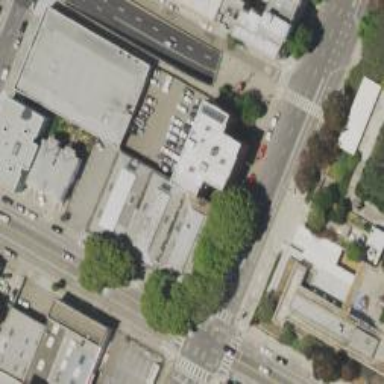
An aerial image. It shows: Building that houses car repair shop.